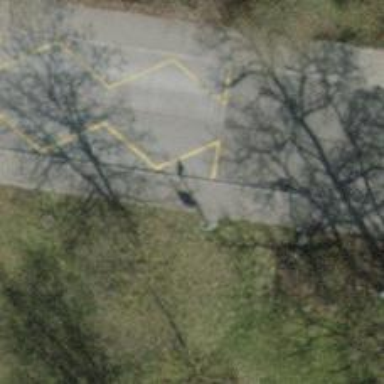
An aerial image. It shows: Bus stop with platform for public transport.